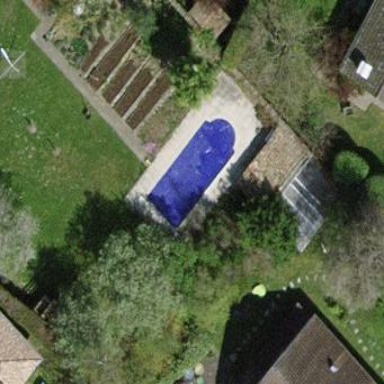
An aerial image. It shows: Swimming pool located in leisure land.